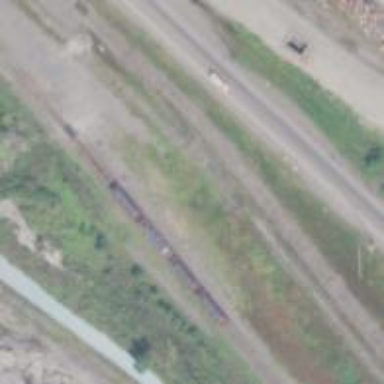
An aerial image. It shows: Railway siding with rails.